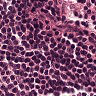
Metastatic tissue present: no